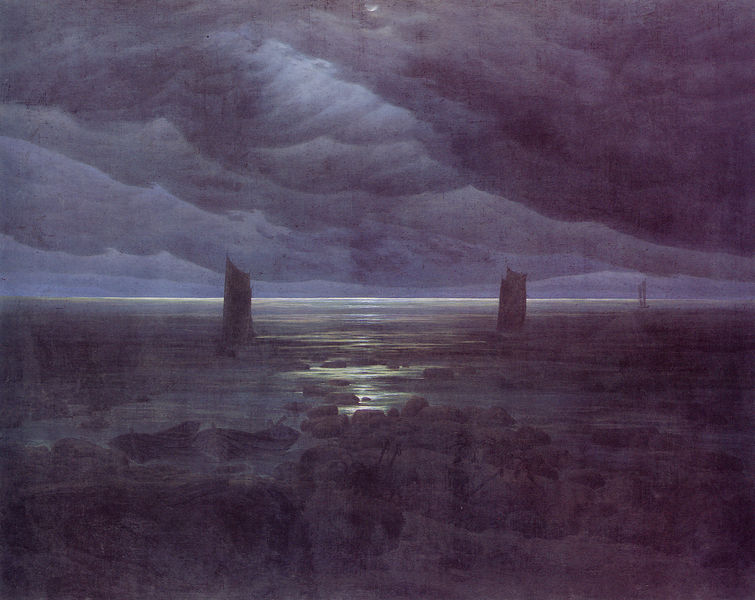
Titel: Meeresufer im Mondschein
Künstler: Caspar David Friedrich
Standort: Hamburg
Institution: Kunsthalle
Schlagwörter: blau, dunkel, felsen, gemälde, gewitter, himmel, meer, schatten, wasser, weiß, wolken, fluss, landschaft, sand, see, ufer, äste, abend, grau, hell, holz, licht, nacht, schwarz, wolke, malerei, silber, stein, steine, spiegel, ast, bach, dämmerung, erde, horizont, natur, sonnenaufgang, spiegelung, wind, gebüsch, gewässer, sonne, wasserspiegelung, drei, boot, boote, turm, deutschland, küste, ruhig, schiff, schiffe, segel, segelboot, segelschiffe, strand, ruhe, düster, zwei, mast, segelschiff, fels, lila, schattierung, sonnenuntergang, violett, masten, stille, friedrich, romantik, ostsee, planken, seestück, sturm, turner, unwetter, wetter, architecture, blue, men, oil, white, black, dark, expressionism, gold, gray, grey, painting, yellow, ruderboot, glanz, streifen, oil painting, reflection, balken, brown, stimmung, mondlicht, reflexion, segelboote, regen, schimmer, mond, türme, findlinge, linie, gewitterwolken, mondschein, skelett, wood, smoke, lac, cloud, clouds, man, rock, rocks, sky, stone, tree, wrack, bahn, sombre, boat, lake, landscape, nature, ocean, sea, ship, shore, water, horizon, sun, tower, trees, spiegelungen, viereckig, winter, bateaux, evening, grass, light, river, night, caspar david friedrich, cdf, weich, deutsche romantik, david, purple, shadow, romantic, romanticism, abenddämmerung, findling, beach, boats, cloudy, sail, seascape, storm, wreck, fische, eau, bridge, violet, angler, sunlight, crowded, ruderboote, beiboot, watercolor, watercolour, himmer, ground, nuage, moon, moonlight, ominous, rain, smog, tempest, thunder, weather, blai, rochers, arbres, war, american, mondnacht, caspar, terre, brush, calm, seaside, ships, sunset, shadows, canvas, dutch, fishing, voiles, meeresstrand, bank, trapez, contrast, darkness, wolkendecke, barques, fog, land, structure, sailing, sails, marsh, swamp, seashore, stones, monlicht, uder, towers, strokes, floating, break, nachtstück, sailboat, lonely, hamburger kunsthalle, lichtstreifen, mondenschein, moond, schiffwrack, leutturm, romance, alone, dreary, marshes, epic, twilight, gloomy, fisher, bark, masts, marine, sees, horison, agony, floatingh, bog, quiet, desolate, dtuch, pruple, rolling, dark blue, mauve, sciff, felsstrand, lonesome, dark clouds, smokey, storms, skiff, rivières, tranquility, ocea, rolling clouds, faraway, storm clouds, stomr, smoky, stomes, tides, tidal pool, junk ships